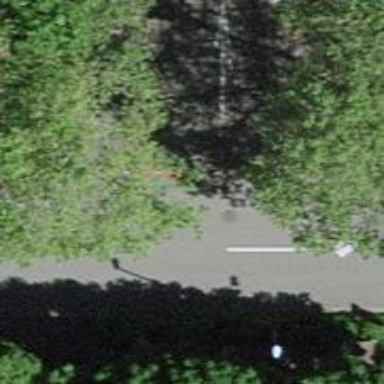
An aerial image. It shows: Asphalt service road.